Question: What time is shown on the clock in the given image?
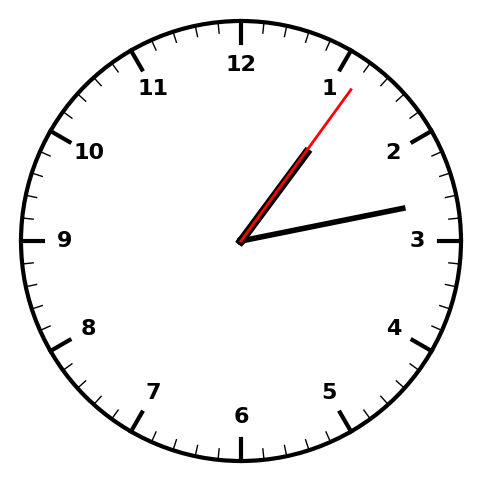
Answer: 01:13:06